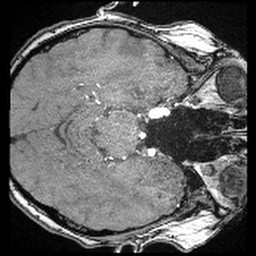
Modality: angio
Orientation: axial
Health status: ill
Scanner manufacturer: siemens
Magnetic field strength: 3 T
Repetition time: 0.022 s
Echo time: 0.00401 s